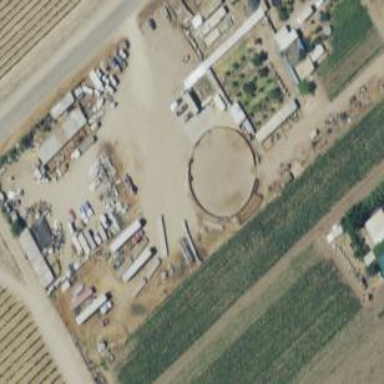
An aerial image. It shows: Farmyard area.